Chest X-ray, AP view. Patient: 65 years old, sex F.
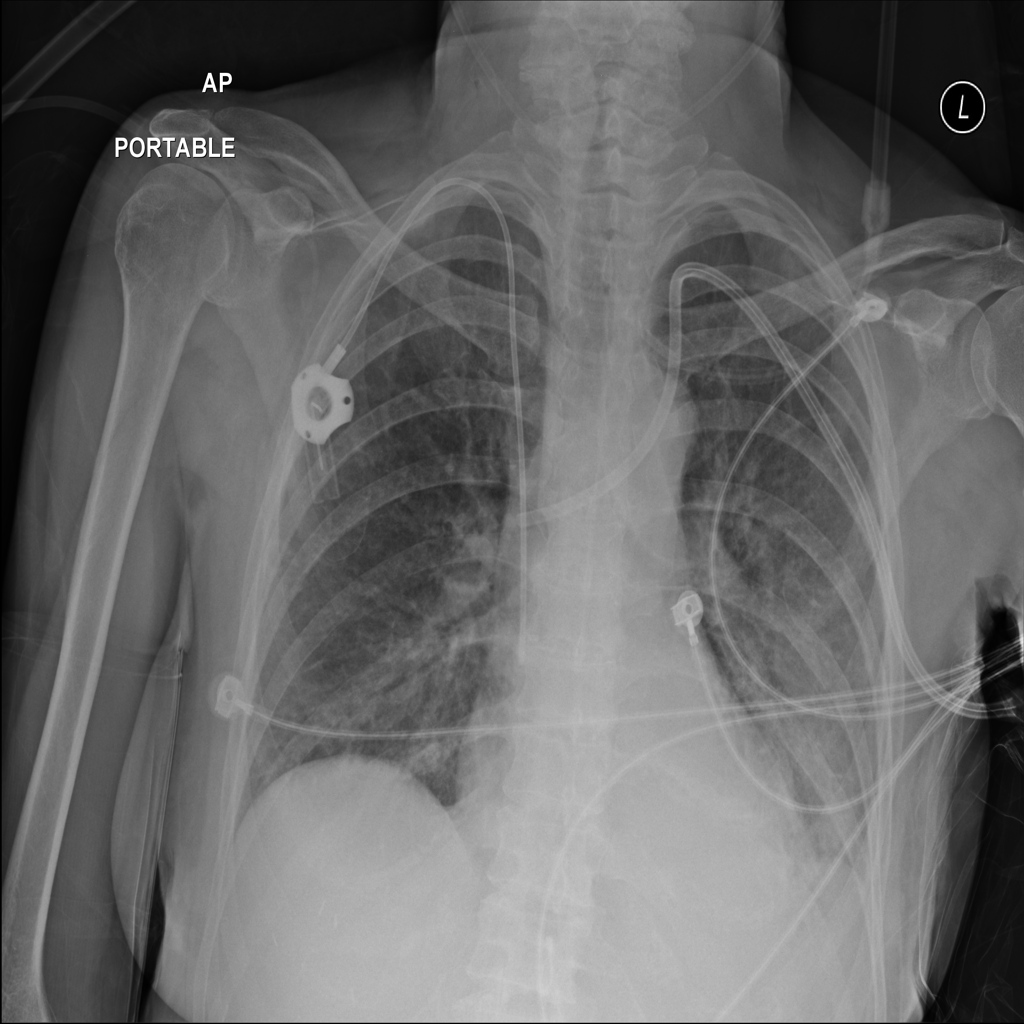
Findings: No Finding